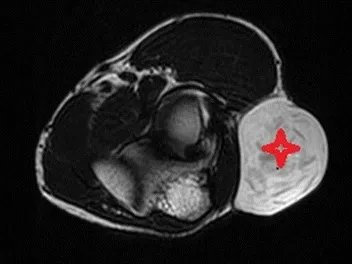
MRI image; T2 axial view showing unilocular cyst with thin septations.
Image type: radiology (mri)